Interaction volume radius: 10 \u00c5
Interaction volume height: 25 \u00c5
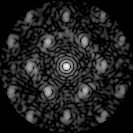
Disorder parameter: 0.5173